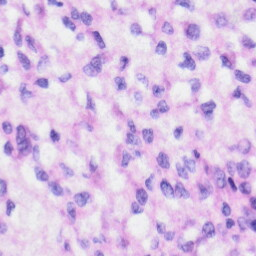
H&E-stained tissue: Liver